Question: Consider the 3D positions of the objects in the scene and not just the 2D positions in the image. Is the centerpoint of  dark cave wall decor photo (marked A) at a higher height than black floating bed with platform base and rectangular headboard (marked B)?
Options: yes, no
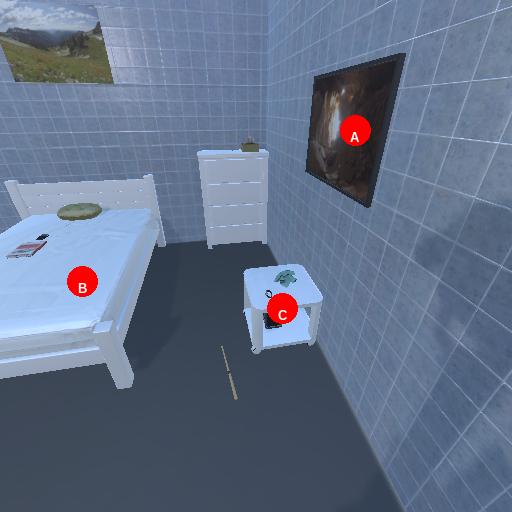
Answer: yes